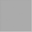
Piece: xx